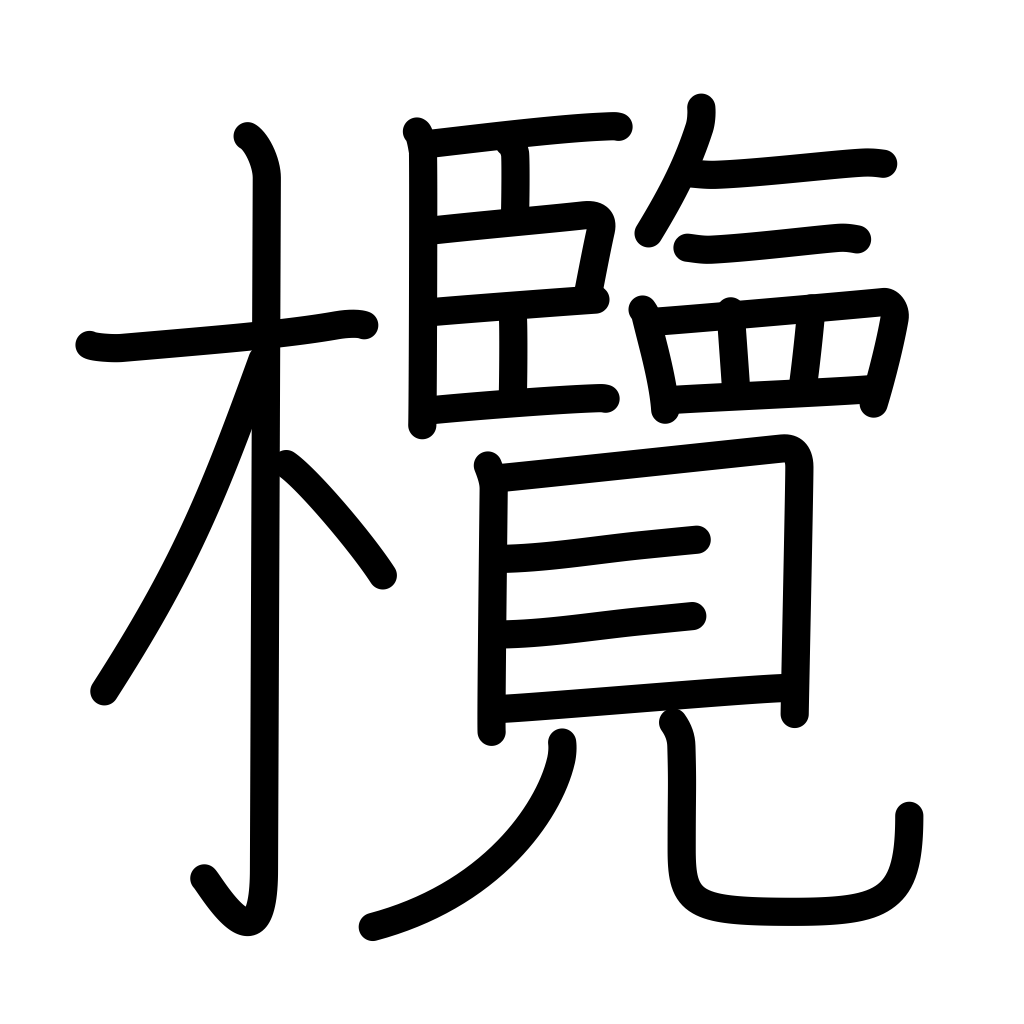
Meaning: Chinese olive tree